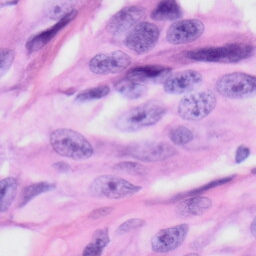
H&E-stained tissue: Skin